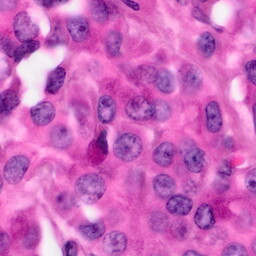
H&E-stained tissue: Pancreatic